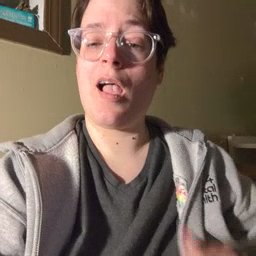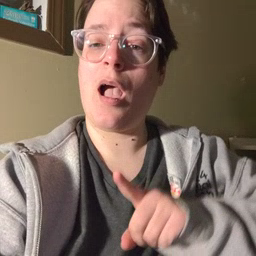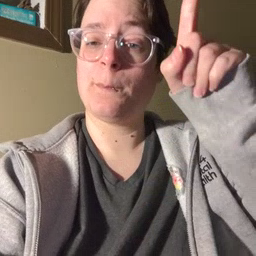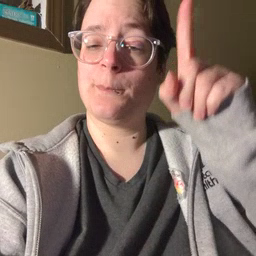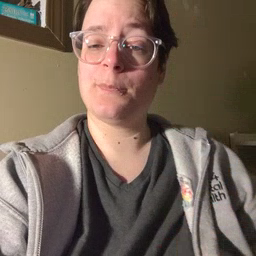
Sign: up